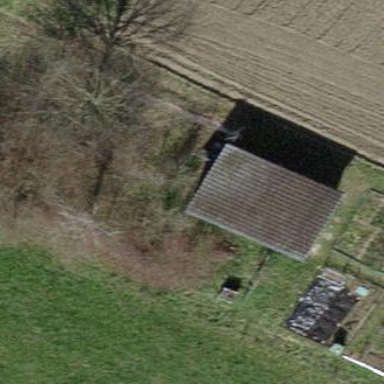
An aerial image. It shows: Shed building.